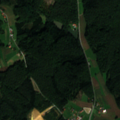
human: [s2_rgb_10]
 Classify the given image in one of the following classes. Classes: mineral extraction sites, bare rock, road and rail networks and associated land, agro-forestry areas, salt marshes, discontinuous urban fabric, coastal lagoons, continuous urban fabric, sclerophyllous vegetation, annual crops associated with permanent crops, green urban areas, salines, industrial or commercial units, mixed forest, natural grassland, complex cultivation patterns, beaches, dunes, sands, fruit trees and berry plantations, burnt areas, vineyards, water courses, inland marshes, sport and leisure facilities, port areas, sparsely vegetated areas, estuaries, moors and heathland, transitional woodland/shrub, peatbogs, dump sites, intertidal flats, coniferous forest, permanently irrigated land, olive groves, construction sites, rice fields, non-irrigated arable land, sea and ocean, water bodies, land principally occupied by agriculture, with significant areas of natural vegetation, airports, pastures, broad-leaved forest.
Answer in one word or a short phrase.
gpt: discontinuous urban fabric, non-irrigated arable land, pastures, complex cultivation patterns, broad-leaved forest